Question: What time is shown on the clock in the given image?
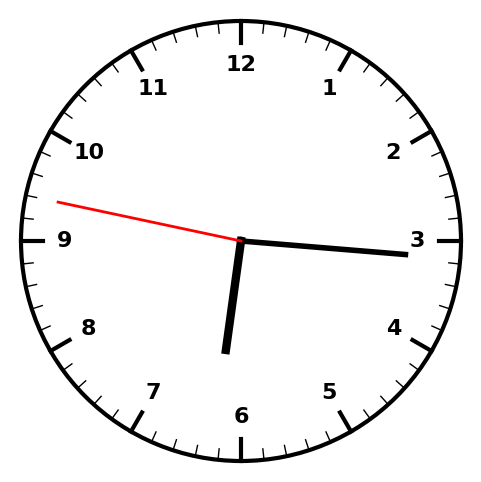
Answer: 06:15:47